Question: How do we set the position of subview in Android?
I've managed to set it a little bit in onLayout() but I can only do it to a certain value, after which, the subview will not show up. I think it is getting cropped but I cannot figure out why it get cropped and how to do it properly.
Here is the image:

I managed to move the Candy Crush icon by 10 to the right, if I do it more, all of it will not show up... :(
Here is the code:
'''
@Override
protected void onLayout(boolean changed, int l, int t, int r, int b) {
super.onLayout(changed, l, t, r, b);
// Do nothing. Do not call the superclass method--that would start a layout pass
// on this view's children. PieChart lays out its children in onSizeChanged().
// super.onLayout(changed, l, t, r, b);
Log.e(LOG_TAG, LOG_TAG + ".onLayout: " + this + ": "+ l + ", " + t + ", " + r + ", " + b);
// // this is successful
// RelativeLayout.LayoutParams lp = (RelativeLayout.LayoutParams) this.getLayoutParams();//new RelativeLayout.LayoutParams( LayoutParams.MATCH_PARENT, LayoutParams.MATCH_PARENT );
// lp.setMargins( lp.leftMargin + 5, lp.topMargin + 5, lp.rightMargin + 5, lp.bottomMargin + 5);
// setLayoutParams( lp );
// this.requestLayout();
int iChildCount = this.getChildCount();
for ( int i = 0; i < iChildCount; i++ ) {
int iLeft = i * getIconSize(); // cannot be more than 10, otherwise nothing will show
View pChild = this.getChildAt(i);
// Log.d(LOG_TAG, LOG_TAG + ".onLayout child: " + pChild + " size: " + l + ", " + t + ", " + r + ", " + b);
Log.d(LOG_TAG, LOG_TAG + ".onLayout child: " + pChild + " size: " + pChild.getMeasuredWidth() + ", " + pChild.getMeasuredHeight() + " :: " + pChild.getWidth() + ", " + pChild.getHeight());
Log.d(LOG_TAG, LOG_TAG + ".onLayout child: " + pChild + " boundary: " + pChild.getLeft() + ", " + pChild.getTop() + ", " + pChild.getRight() + ", " + pChild.getBottom());
pChild.layout(iLeft, 0, iLeft + pChild.getMeasuredWidth(), pChild.getMeasuredHeight());
// pChild.layout(l, t, pChild.getMeasuredWidth(), pChild.getMeasuredHeight());
// LinearLayout.LayoutParams lp = (LinearLayout.LayoutParams) pChild.getLayoutParams();
// lp.setMargins(iLeft, 0, 0, 0);
// pChild.setLayoutParams(lp);
// pChild.requestLayout();
}
}
'''
Any help, or sample, or tutorial and explanation is highly appreciated... I've been wasting weeks in trial and errors, as I cannot find any resources about it.. The onMeasure and onLayout is under documented and is not working as said, which is very frustating:
'''
public void layout (int l, int t, int r, int b)
Assign a size and position to a view and all of its descendants
This is the second phase of the layout mechanism. (The first is measuring). In this phase, each parent calls layout on all of its children to position them. This is typically done using the child measurements that were stored in the measure pass().
Derived classes should not override this method. Derived classes with children should override onLayout. In that method, they should call layout on each of their children.
Parameters
l Left position, relative to parent
t Top position, relative to parent
r Right position, relative to parent
b Bottom position, relative to parent
'''
EDIT:
Clarifying the answer
As pointed out by @Ben75, the problem is caused by incorrectly setting the pChild.layout(iTop, iLeft, iRight, iBottom); values. However, the pChild.layout is not the one called by the view's onLayout but is the one called by the parent's onLayout. The parent's onLayout iterates through every children and call their layout(iTop,iLeft,iRight,iBottom); function as well, and since it is setting the children's layout to (0,0,iWidth,iHeight), the clipping occurs
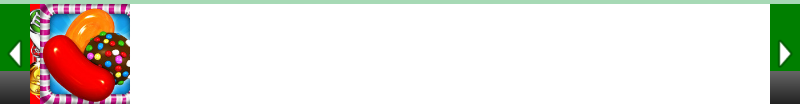
Answer: I guess the problem is here:
'''
pChild.layout(iLeft, 0, pChild.getMeasuredWidth(), pChild.getMeasuredHeight());
'''
Third and fourth args are right and bottom distances relative to parent. So try something like this:
'''
pChild.layout(iLeft, 0, getMeasuredWidth()-(iLeft+pChild.getMeasuredWidth()), 0);
'''